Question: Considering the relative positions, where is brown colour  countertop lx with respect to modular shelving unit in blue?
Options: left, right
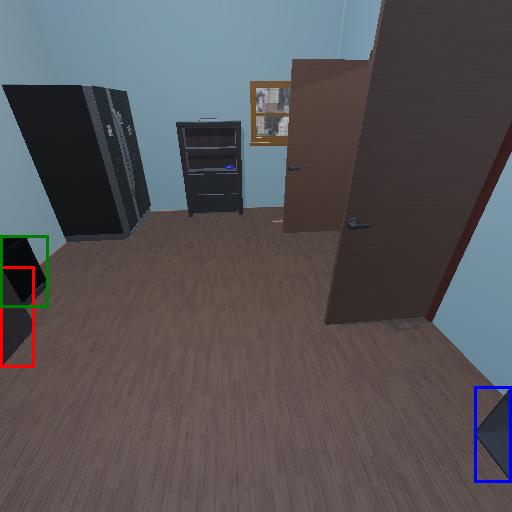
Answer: left